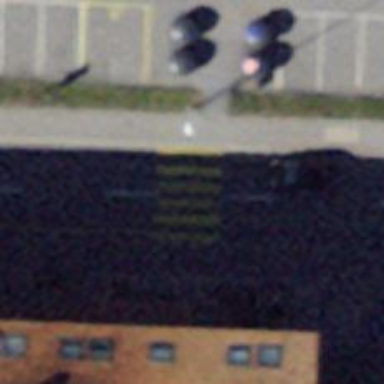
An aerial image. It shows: Uncontrolled zebra crossing on the road.